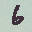
Label: 6